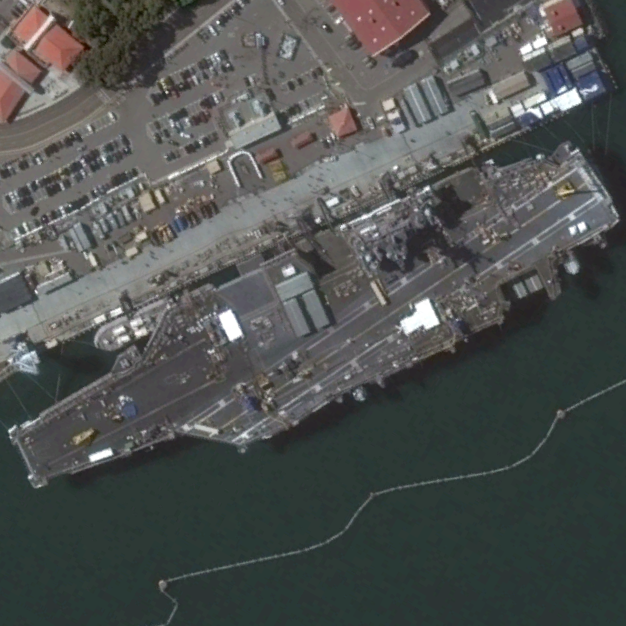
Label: aircraft_carrier